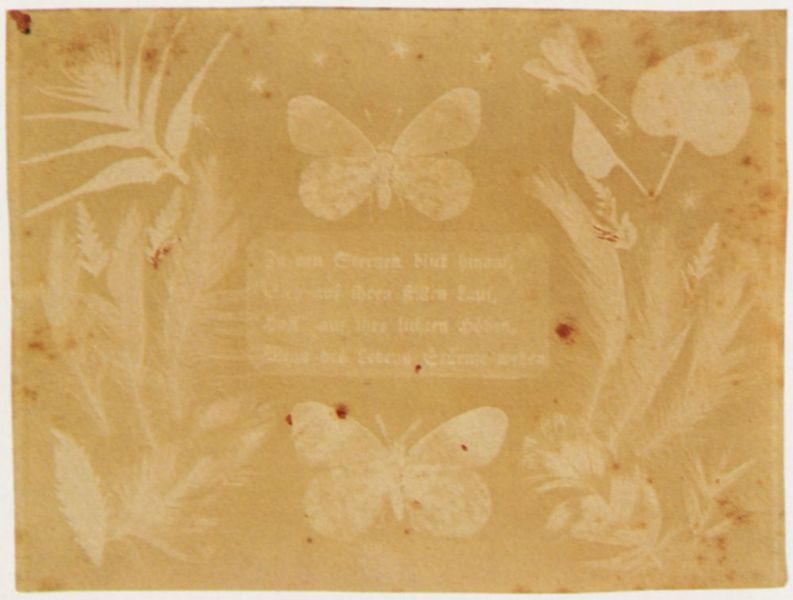
Titel: Ein Gedicht, umrandet von Schmetterlingen und Blättern
Künstler: Johann Carl Enslen
Standort: Linz
Institution: Stadtmuseum Linz-Nordico, Sammlung Pachinger
Schlagwörter: blätter, dunkel, feder, flügel, laub, weiß, gelb, ocker, blume, blumen, braun, hell, licht, orange, blüte, gras, rot, beige, blass, federn, rahmen, ast, gräser, natur, blatt, pflanze, pflanzen, schrift, papier, getreide, ähre, vergilbt, sepia, red, yellow, symmetrie, inschrift, floral, brown, farn, fern, palmwedel, collage, flieder, foto, punkte, laviert, tusche, belichtung, fühler, buch, stern, stengel, druck, sterne, titel, seite, text, stempel, flora, insekten, schmetterling, tinte, ornamental, flecken, pergament, wachs, negativ, efeu, gedicht, nature, fauna, palmen, message, zentrum, plants, zeilen, insekt, schmetterlinge, ähren, paper, gepresst, texture, abdruck, fraktur, ablichtung, botanik, falter, spruch, altdeutsch, photo, batik, baltt, leaves, zentriert, farne, mittig, linde, wasserzeichen, postcard, biologie, sinnspruch, leaf, herbarium, fahn, dia, butterfly, blurry, verblichen, tan, ausgeblichen, spiegelschrift, abdrücke, words, lichtdruck, blattformen, altersflecken, andrücke, farnblätter, frauna, gepresste blätter, grannen, herzblatt, laubblätter, vierzeiler, weises, heliographie, heart, spot, blätteer, materialdruck, free, butterflies, parchment, stain, stained, stationary, bug, parchment paper, old paper, mellow, schmetterlling, mleak, red spots